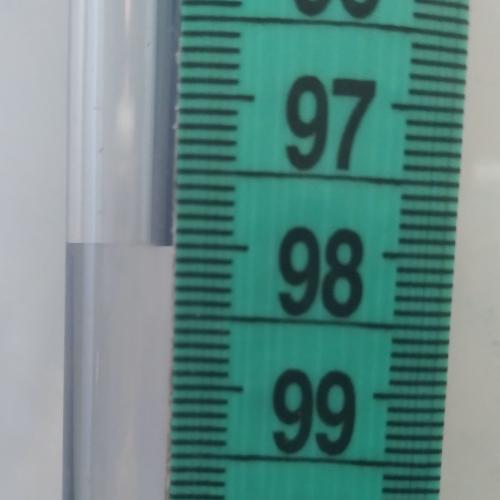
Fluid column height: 98.0 cm